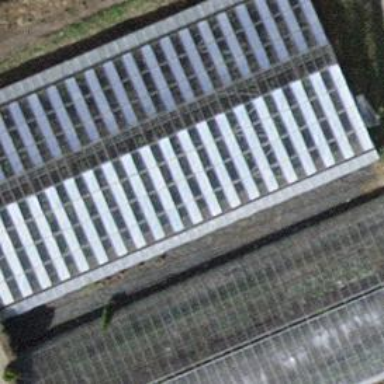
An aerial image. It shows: Greenhouse.